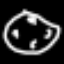
Label: clock